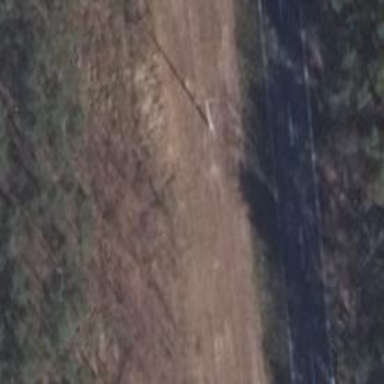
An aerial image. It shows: Minor power line.